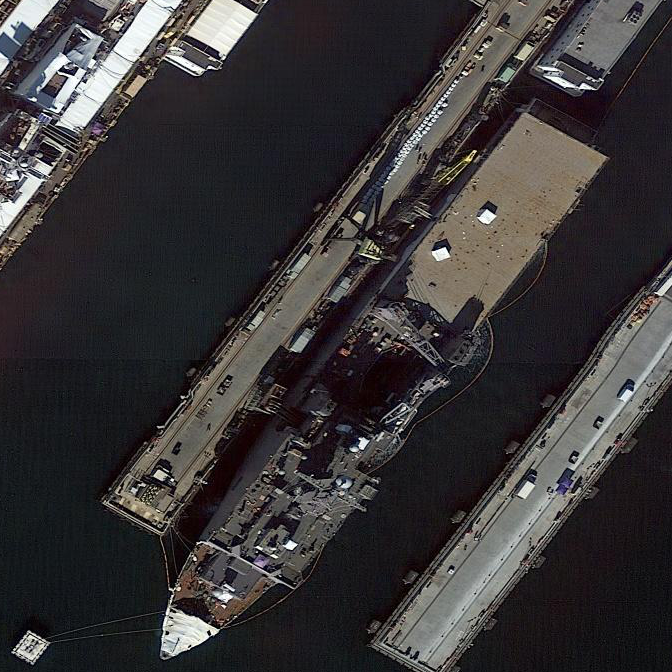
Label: combat